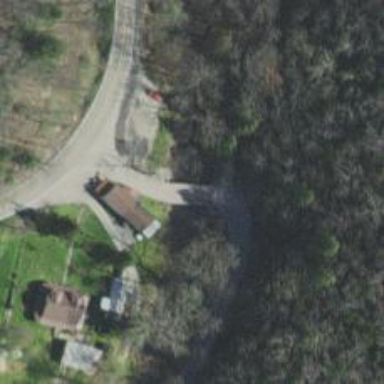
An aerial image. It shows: Tertiary road with bridge.